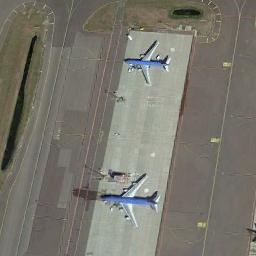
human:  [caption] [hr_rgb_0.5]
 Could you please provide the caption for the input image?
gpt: There are two blue airplanes parked on the runway .

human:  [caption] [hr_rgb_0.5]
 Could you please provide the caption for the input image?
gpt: Two blue planes parked on the airport and the lawn beside .

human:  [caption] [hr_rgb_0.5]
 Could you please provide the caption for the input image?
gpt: Plane with two blue fuselages in a clearing .

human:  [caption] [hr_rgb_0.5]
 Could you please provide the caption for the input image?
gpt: Here are two planes with blue fuselage .

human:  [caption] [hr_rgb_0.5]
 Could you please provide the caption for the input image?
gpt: Two blue and white planes of different sizes are in the parking lot next to the grass .